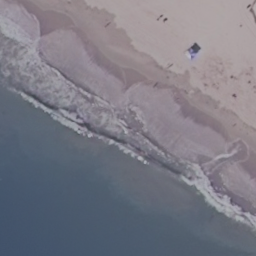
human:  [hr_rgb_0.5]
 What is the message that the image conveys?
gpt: beach